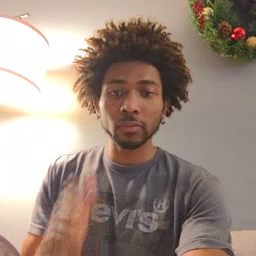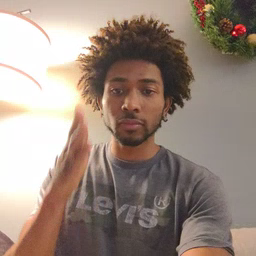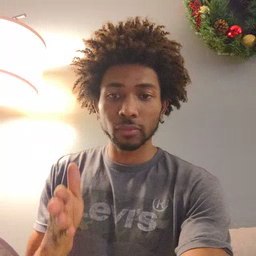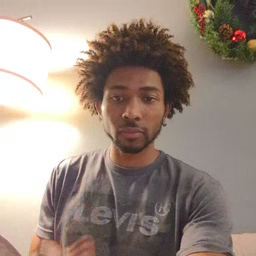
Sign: person